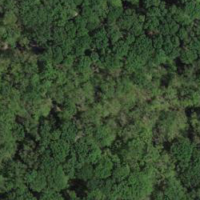
EUNIS habitat code: 53
Species observed at this site:
Erithacus rubecula